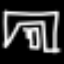
Label: pants